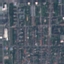
Land use / land cover class: Residential